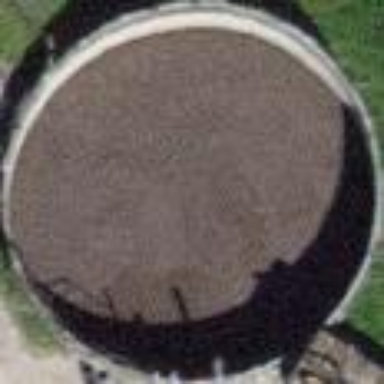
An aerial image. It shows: Storage tank with man-made structure.